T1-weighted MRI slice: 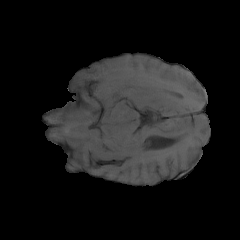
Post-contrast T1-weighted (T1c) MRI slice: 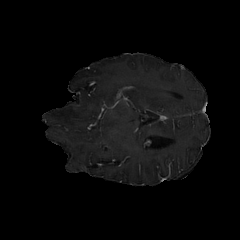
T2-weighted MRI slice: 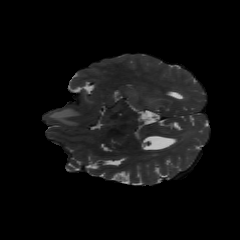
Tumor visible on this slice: yes